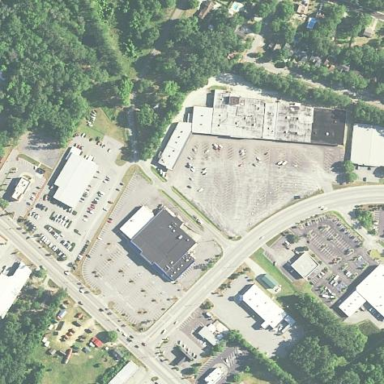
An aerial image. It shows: Retail area.